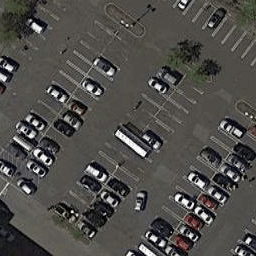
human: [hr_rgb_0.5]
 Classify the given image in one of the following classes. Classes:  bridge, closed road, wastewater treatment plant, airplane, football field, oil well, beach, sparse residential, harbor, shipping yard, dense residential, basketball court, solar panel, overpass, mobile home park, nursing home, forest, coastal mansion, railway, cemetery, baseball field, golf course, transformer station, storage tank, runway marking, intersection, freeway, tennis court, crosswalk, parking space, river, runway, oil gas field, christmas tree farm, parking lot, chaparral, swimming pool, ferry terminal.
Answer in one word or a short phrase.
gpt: parking lot